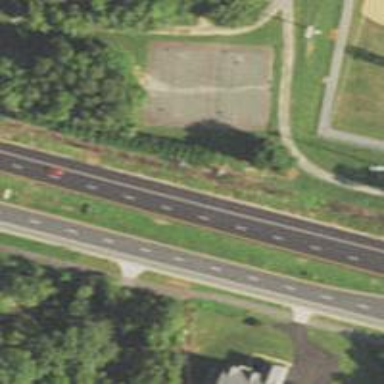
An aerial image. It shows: Trunk highway with expressway features.